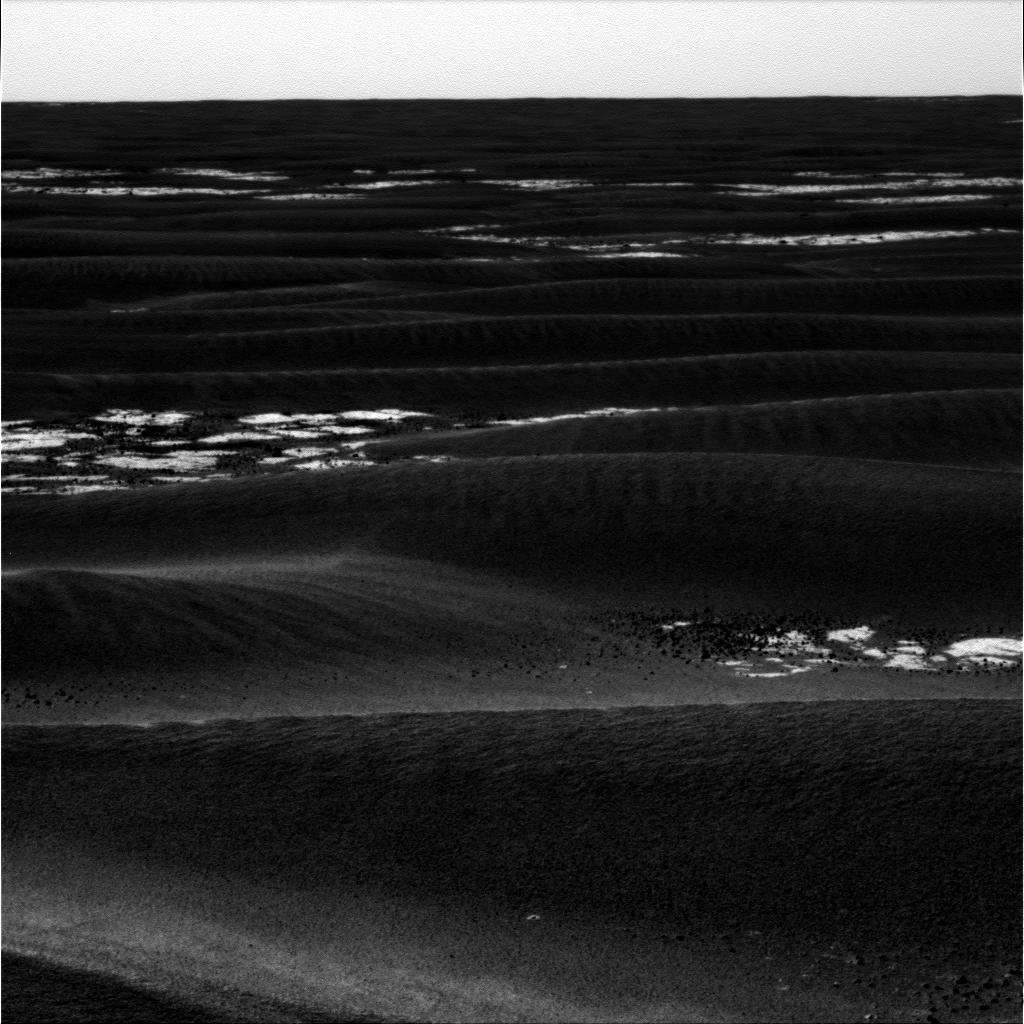
Terrain classes present: Bedrock, Gravel / Sand / Soil, Sky / Distant Mountains